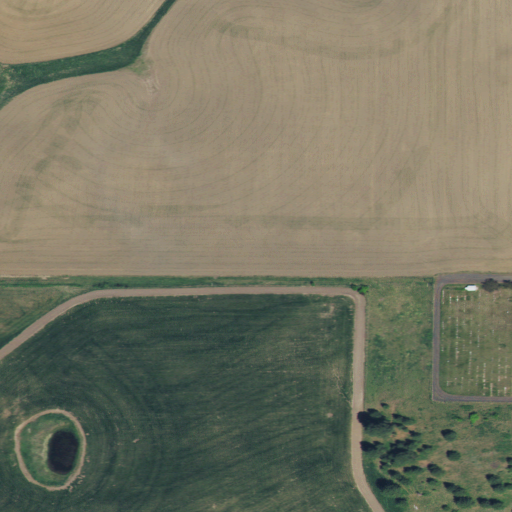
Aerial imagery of ridge(s) in Idaho named Potlatch Ridge containing cultivated crops, pasture, and deciduous forest